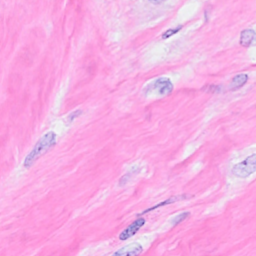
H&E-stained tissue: Breast